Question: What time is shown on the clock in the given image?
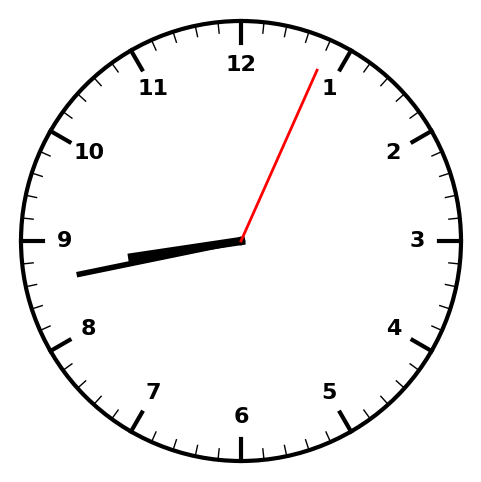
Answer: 08:43:04